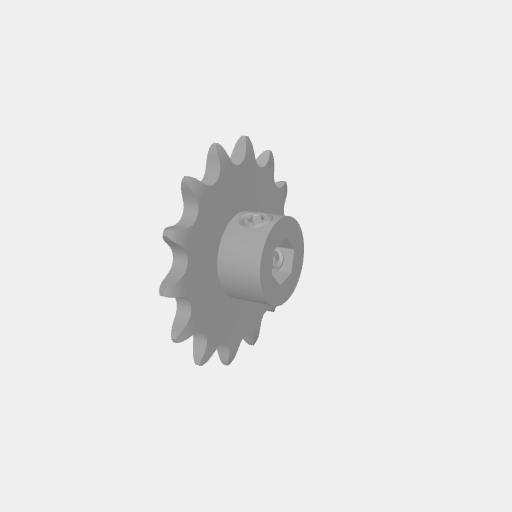
Part: SetScrewSprocket8RID14T